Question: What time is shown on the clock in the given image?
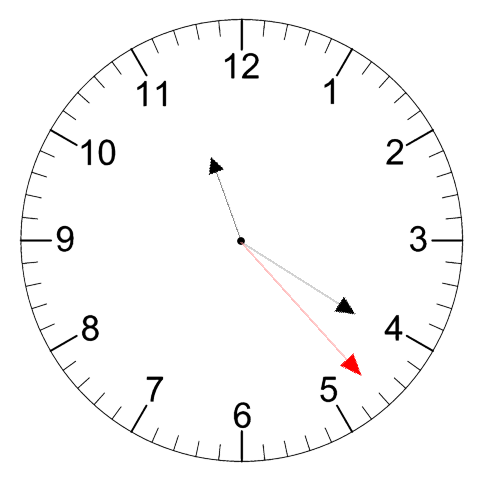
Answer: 11:20:23